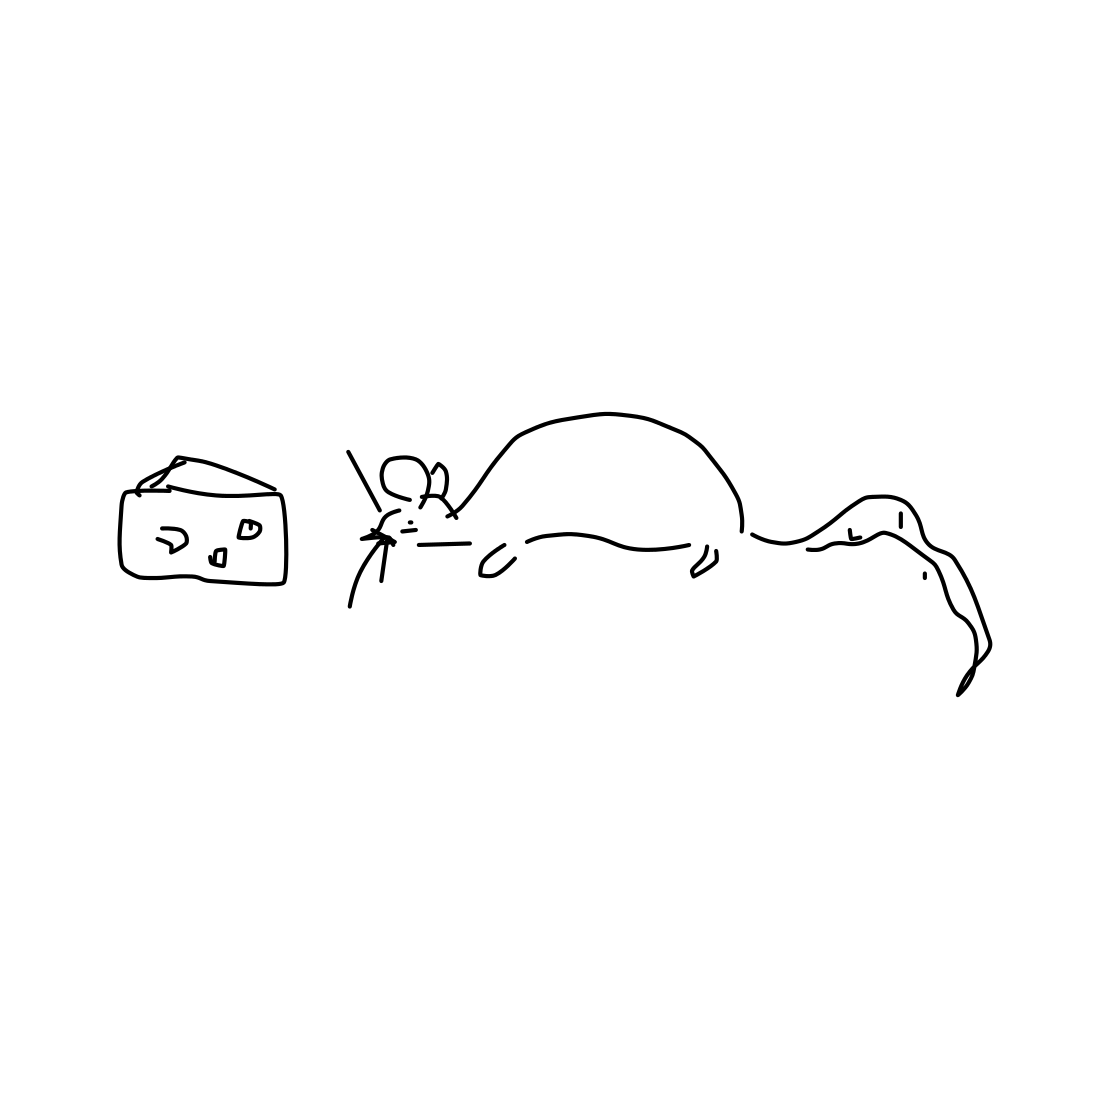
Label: mouse (animal)